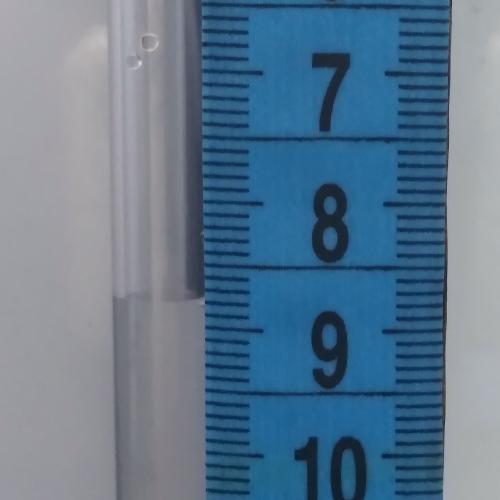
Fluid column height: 8.8 cm